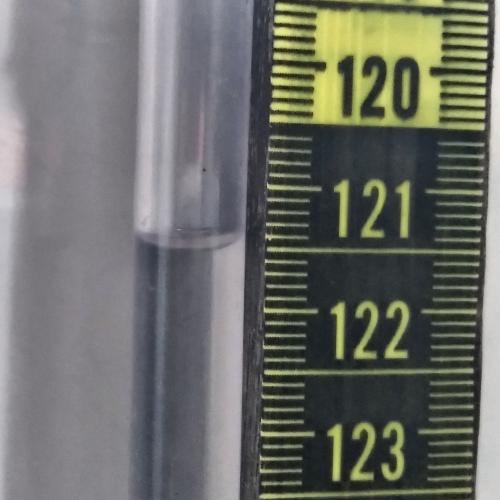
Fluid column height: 121.5 cm